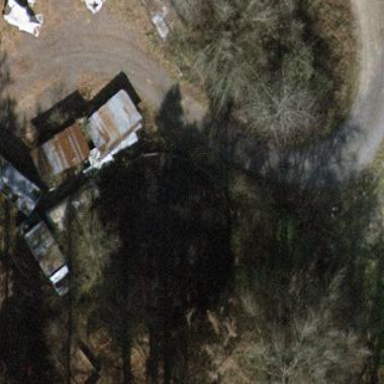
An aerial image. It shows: Storage tank which is man-made and housed in building.